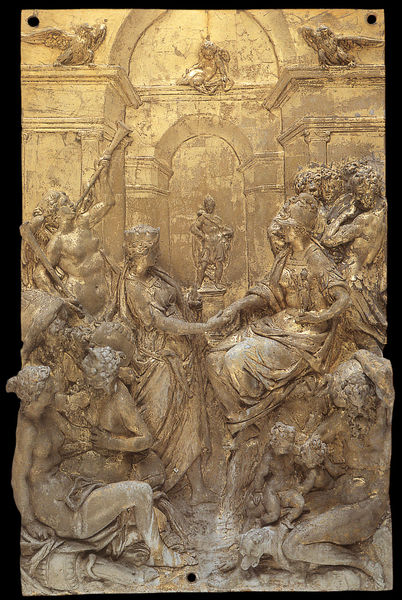
Titel: Herkulesbrunnen in Augsburg
Künstler: Adriaen de Vries
Standort: Augsburg (EU - D - B)
Schlagwörter: flügel, nackt, wasser, frauen, menschen, ausschnitt, brust, haar, pfeiler, säule, tür, fest, gelage, architektur, sockel, stein, füllhorn, horn, vögel, gold, haare, kind, locken, renaissance, engel, putte, statue, relief, farbig, bogen, mauer, figuren, rundbogen, detail, nackte, tor, foto, torbogen, loch, mythologie, orgie, löcher, sims, skulpturen, nymphen, erhoben, königin, posaune, putten, keule, trompete